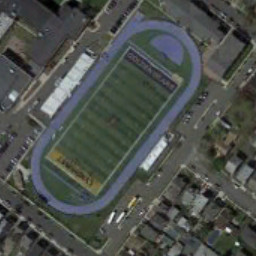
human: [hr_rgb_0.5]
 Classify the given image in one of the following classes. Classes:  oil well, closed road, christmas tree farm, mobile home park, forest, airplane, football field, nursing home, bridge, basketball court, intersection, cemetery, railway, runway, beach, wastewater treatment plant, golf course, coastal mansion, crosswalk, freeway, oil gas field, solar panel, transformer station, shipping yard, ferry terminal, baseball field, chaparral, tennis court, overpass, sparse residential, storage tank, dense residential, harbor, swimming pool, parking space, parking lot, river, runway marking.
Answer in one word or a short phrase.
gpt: football field